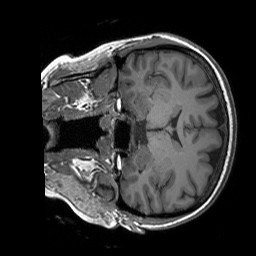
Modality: T1w
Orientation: coronal
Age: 29
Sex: female
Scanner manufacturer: siemens
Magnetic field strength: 3 T
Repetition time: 1.9 s
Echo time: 0.00243 s